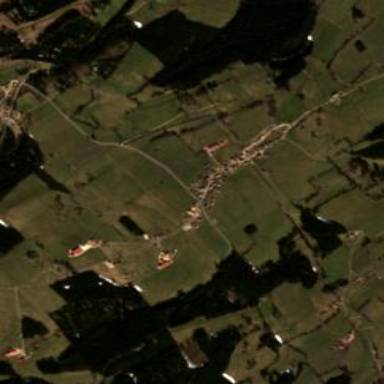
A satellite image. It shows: Village.